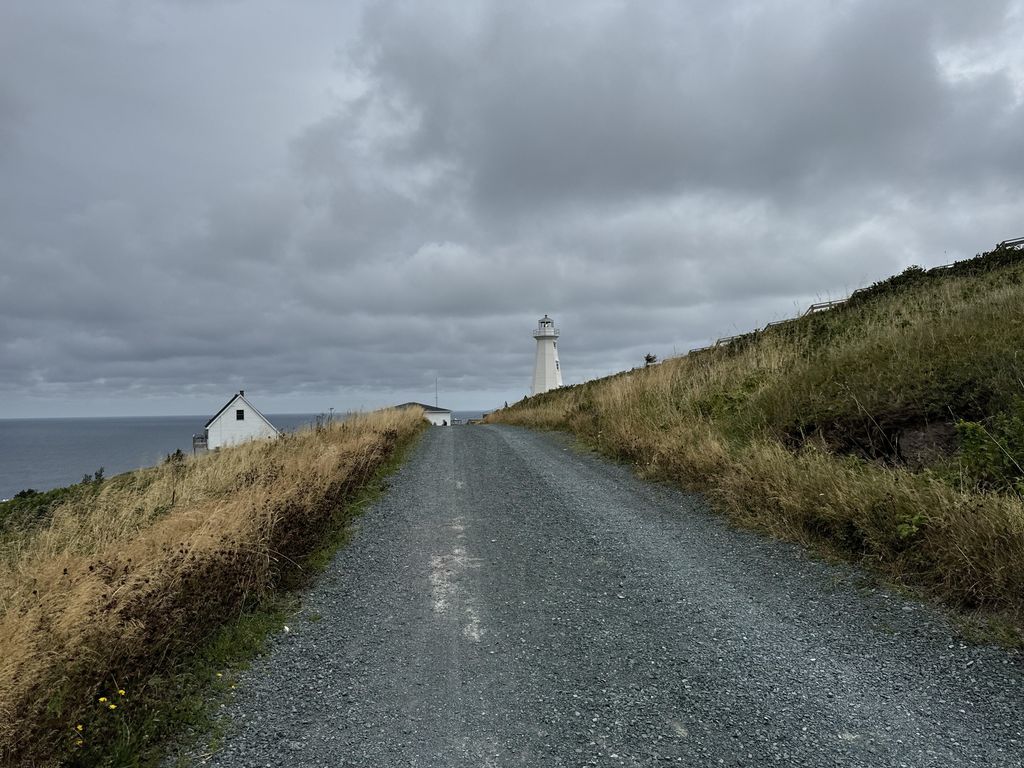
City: st_johns